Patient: sex F, age 65
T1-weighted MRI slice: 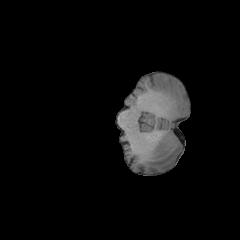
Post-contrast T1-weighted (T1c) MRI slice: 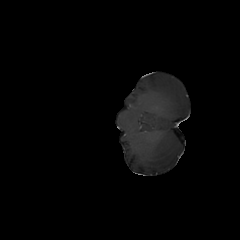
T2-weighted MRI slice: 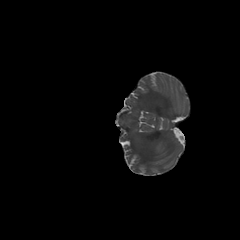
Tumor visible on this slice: no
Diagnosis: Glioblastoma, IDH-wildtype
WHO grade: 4